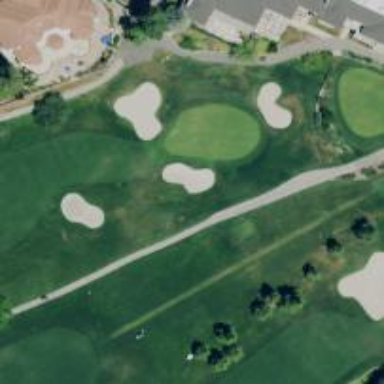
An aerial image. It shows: Path designated for golf carts.